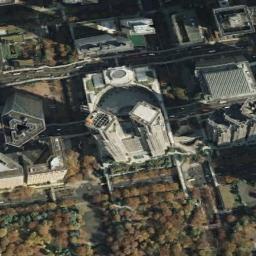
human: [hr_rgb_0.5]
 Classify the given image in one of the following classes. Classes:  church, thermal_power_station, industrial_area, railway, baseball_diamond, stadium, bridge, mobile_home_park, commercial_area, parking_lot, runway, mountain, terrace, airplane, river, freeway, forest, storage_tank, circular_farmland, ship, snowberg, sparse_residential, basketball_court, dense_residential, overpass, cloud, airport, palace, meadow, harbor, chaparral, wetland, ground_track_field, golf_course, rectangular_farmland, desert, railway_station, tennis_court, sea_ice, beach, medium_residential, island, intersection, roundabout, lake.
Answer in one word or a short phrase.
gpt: commercial_area